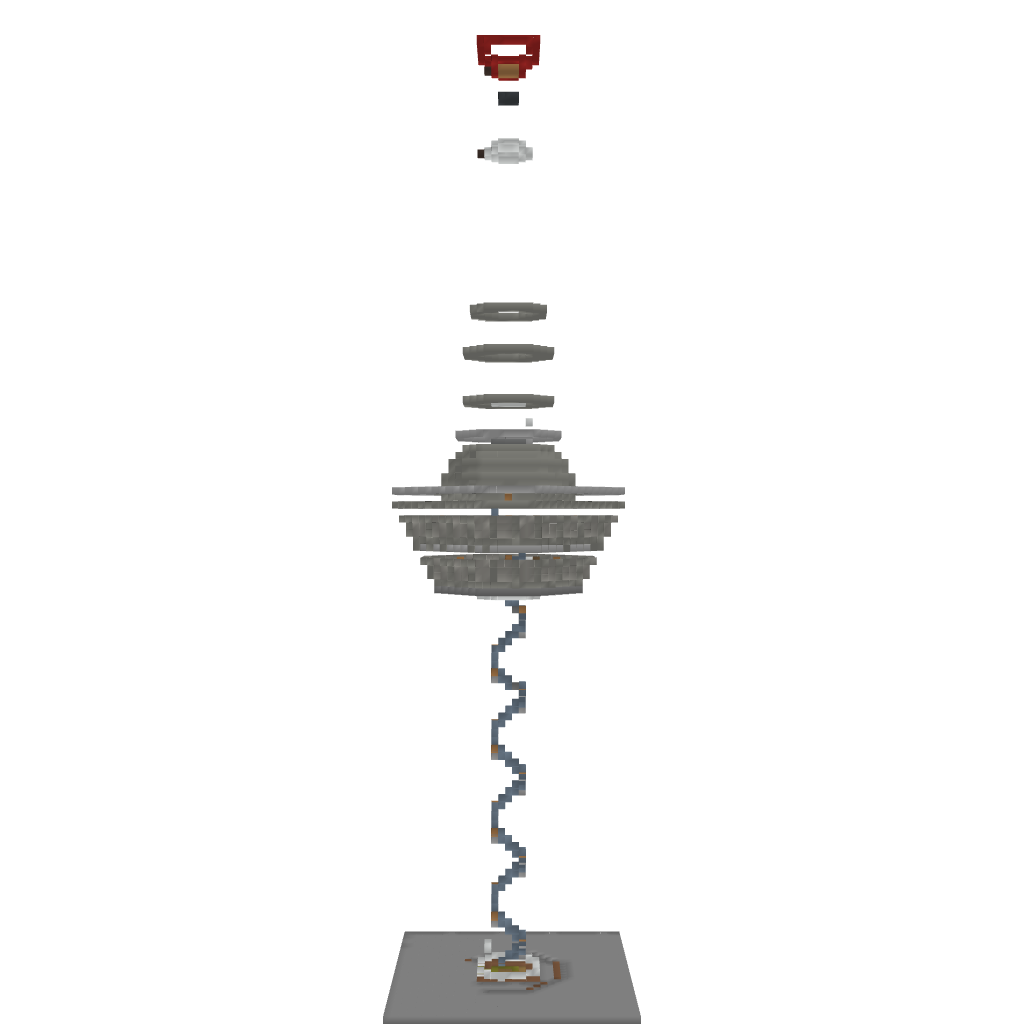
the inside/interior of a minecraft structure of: Mannheim TV Tower